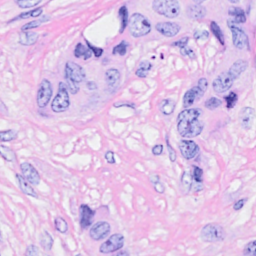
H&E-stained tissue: Breast